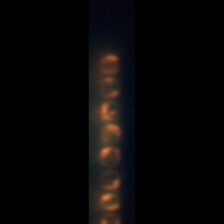
Taxon: Skeletonema
Group: Diatoms